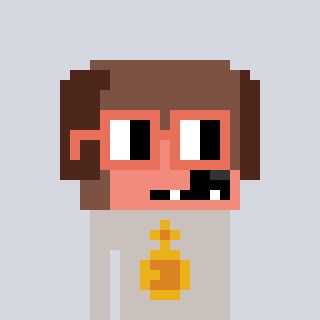
a pixel art character with square orange glasses, a dog-shaped head and a foggrey-colored body on a cool background